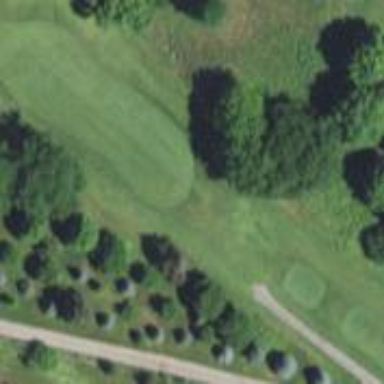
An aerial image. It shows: Golf fairway covered with lush grass.